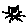
Label: cat